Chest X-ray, AP view. Patient: 33 years old, sex F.
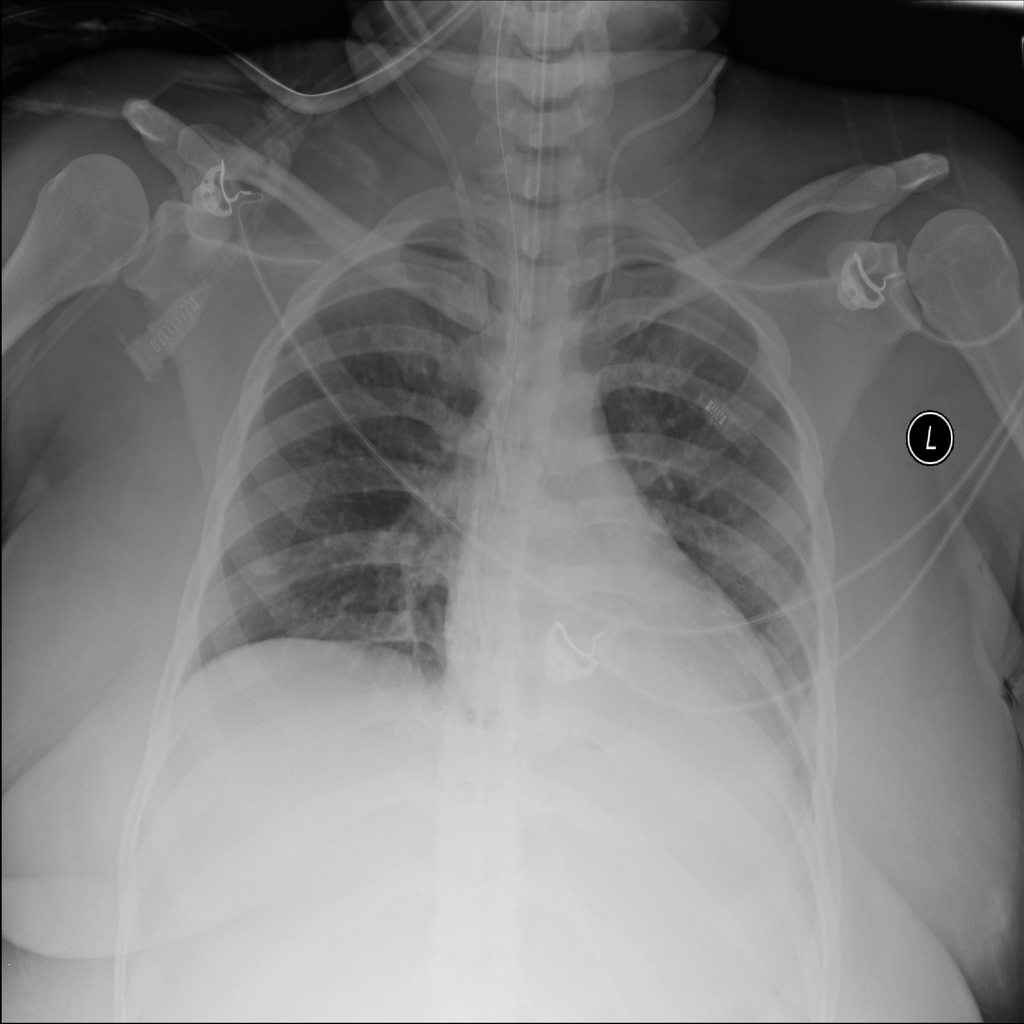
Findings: Atelectasis